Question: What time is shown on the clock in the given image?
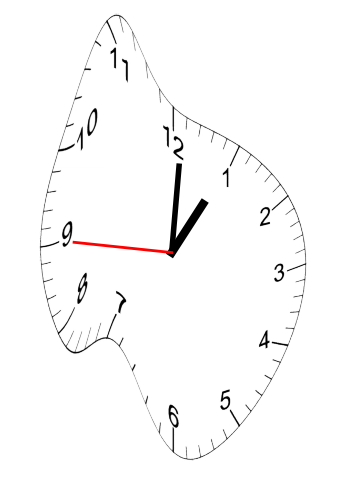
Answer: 01:00:45